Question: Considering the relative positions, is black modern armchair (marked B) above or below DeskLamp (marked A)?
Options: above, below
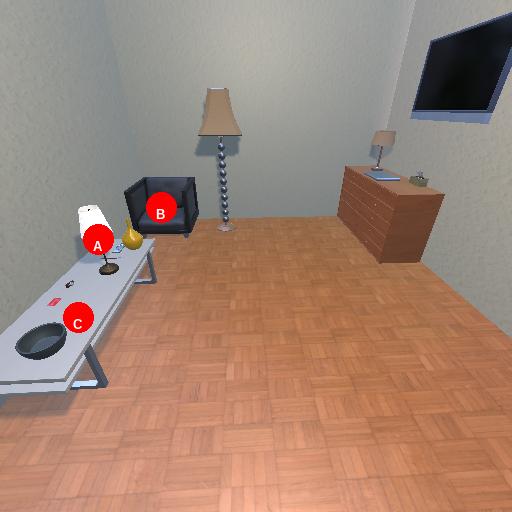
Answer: above